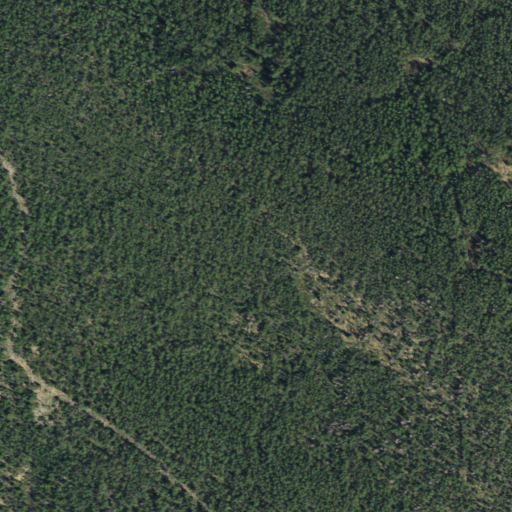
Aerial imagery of mountain in Colorado named Bachelor Mountain containing deciduous forest, evergreen forest, woody wetlands, mixed forest, and shrub